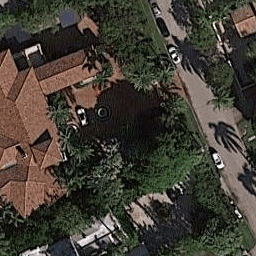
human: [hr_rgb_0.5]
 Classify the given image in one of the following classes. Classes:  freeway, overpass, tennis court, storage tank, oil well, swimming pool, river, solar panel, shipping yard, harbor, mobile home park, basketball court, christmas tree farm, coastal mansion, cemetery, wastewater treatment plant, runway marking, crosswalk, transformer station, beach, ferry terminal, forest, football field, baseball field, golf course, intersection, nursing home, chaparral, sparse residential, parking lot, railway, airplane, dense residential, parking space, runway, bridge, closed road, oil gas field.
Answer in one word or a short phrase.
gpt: coastal mansion